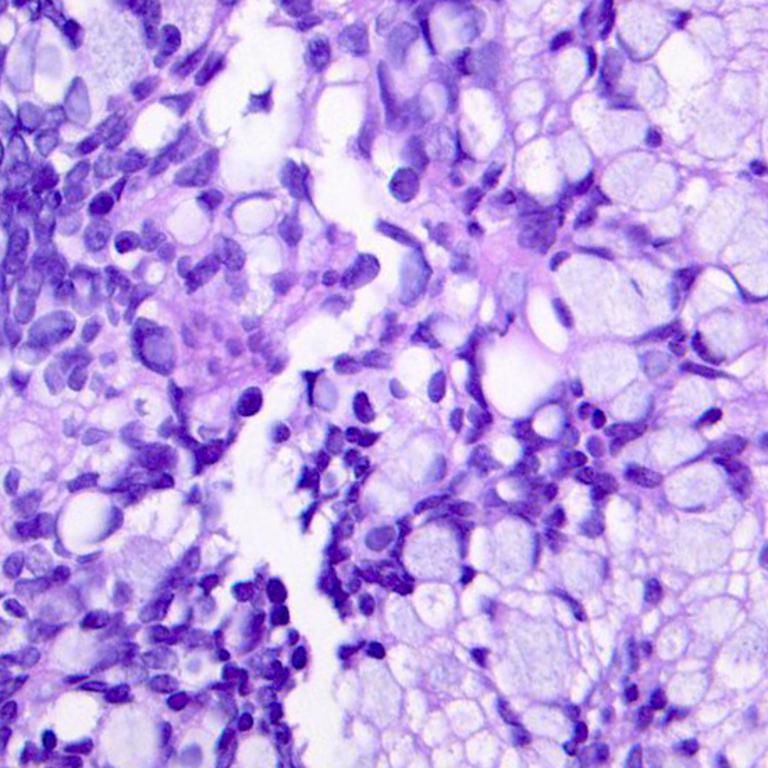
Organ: colon
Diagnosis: adenocarcinomas